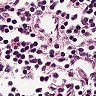
Metastatic tissue present: no